Interaction volume radius: 10 \u00c5
Interaction volume height: 35 \u00c5
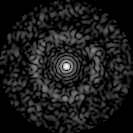
Disorder parameter: 0.8598